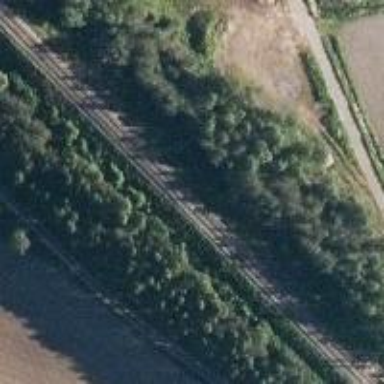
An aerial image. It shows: Railway signal supported by catenary mast.